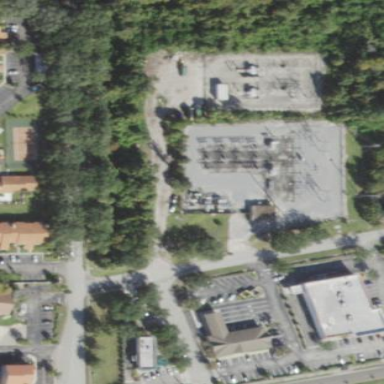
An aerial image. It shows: Distribution level power substation enclosed by fence.